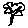
Label: tree